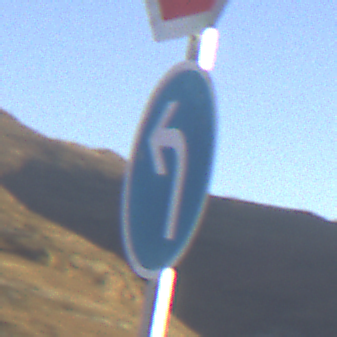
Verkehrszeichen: VorgeschriebeneFahrtrichtungLinks
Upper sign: Stop
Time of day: SunriseSunset
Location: Outdoor (Nature)
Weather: Clear
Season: NotSpecified
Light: Natural